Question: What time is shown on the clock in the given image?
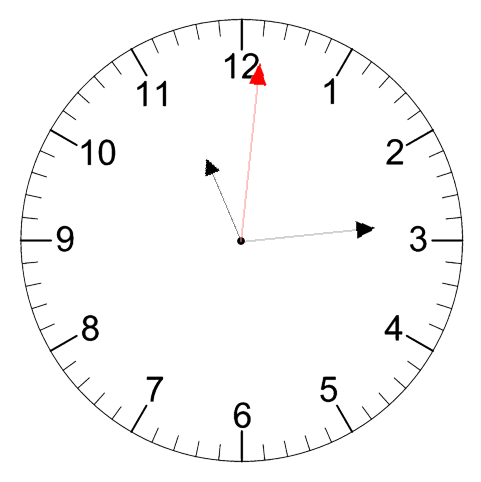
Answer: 11:14:01